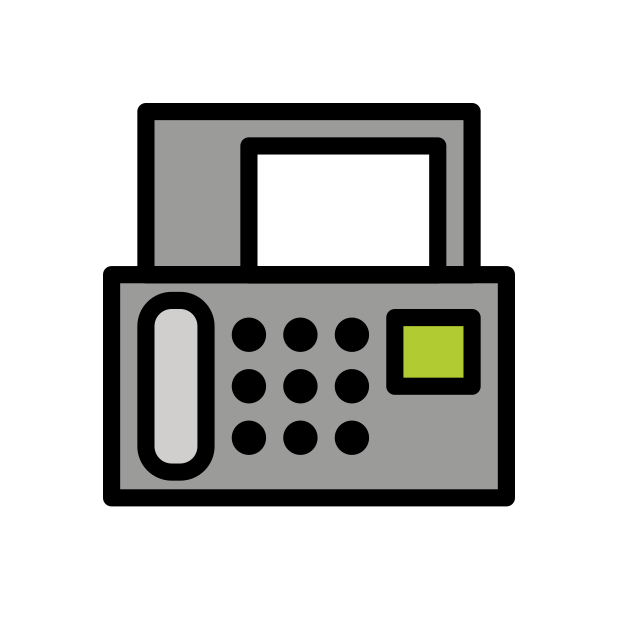
Emoji: 📠
Name: fax machine
Unicode: 0x1f4e0